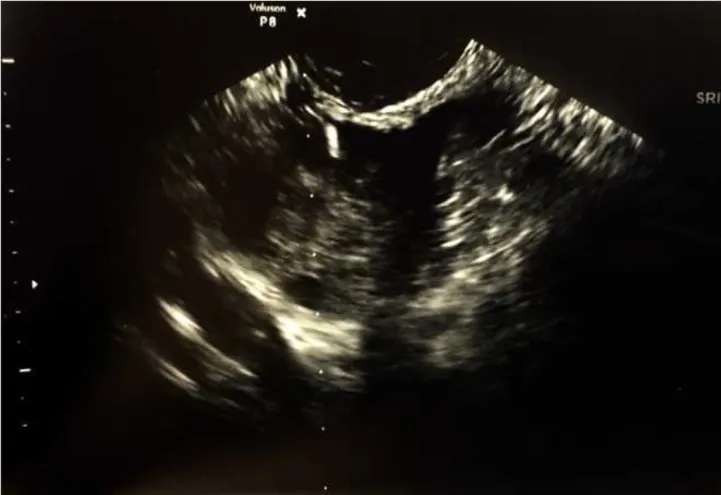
Ultrasound of collapsed follicle after oocyte aspiration.
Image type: radiology (ultrasound)